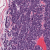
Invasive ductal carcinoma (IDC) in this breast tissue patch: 1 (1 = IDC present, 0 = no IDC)